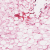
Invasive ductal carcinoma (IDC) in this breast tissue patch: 0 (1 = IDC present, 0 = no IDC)